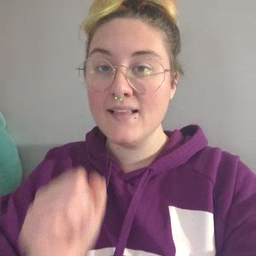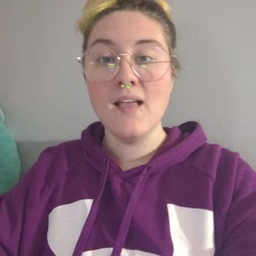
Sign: make